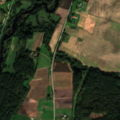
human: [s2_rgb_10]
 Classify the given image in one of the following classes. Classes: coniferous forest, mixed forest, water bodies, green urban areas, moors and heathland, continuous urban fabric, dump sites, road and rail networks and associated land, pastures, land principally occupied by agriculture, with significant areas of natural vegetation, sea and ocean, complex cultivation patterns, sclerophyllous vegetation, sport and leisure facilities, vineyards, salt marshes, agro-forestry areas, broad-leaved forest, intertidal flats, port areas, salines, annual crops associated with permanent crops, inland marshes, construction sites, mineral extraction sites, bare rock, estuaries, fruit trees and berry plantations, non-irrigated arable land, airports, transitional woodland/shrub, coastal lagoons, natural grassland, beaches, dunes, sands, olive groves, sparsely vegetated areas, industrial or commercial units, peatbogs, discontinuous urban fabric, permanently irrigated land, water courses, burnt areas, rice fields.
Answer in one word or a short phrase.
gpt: non-irrigated arable land, pastures, complex cultivation patterns, land principally occupied by agriculture, with significant areas of natural vegetation, mixed forest